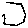
Label: hexagon